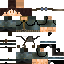
A male human skin with medium skin, wearing brown long hair dressed in a blue suit and black pants, featuring a closed mouth.